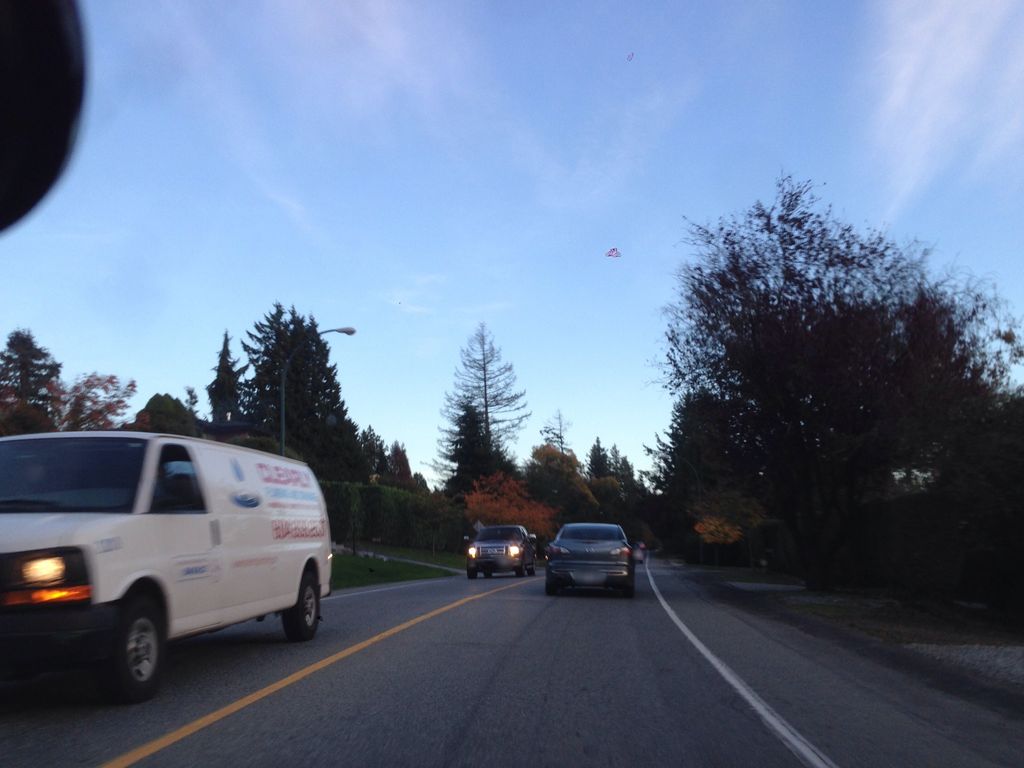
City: vancouver